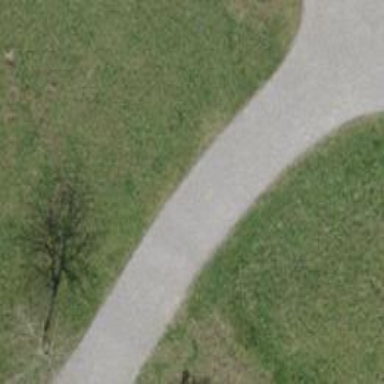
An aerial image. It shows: Footway with pebblestone surface.